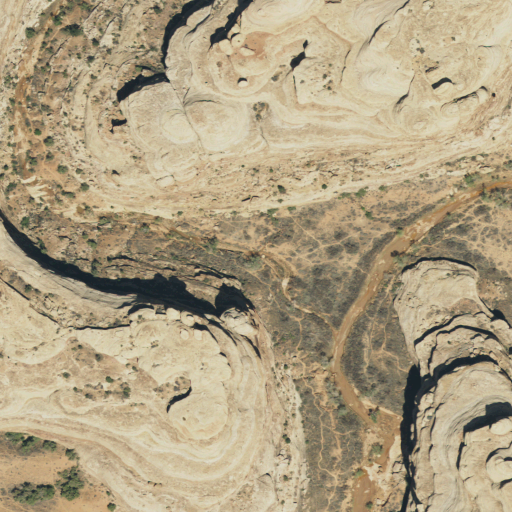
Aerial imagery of valley in Utah named Collins Canyon containing shrub, barren land, and evergreen forest